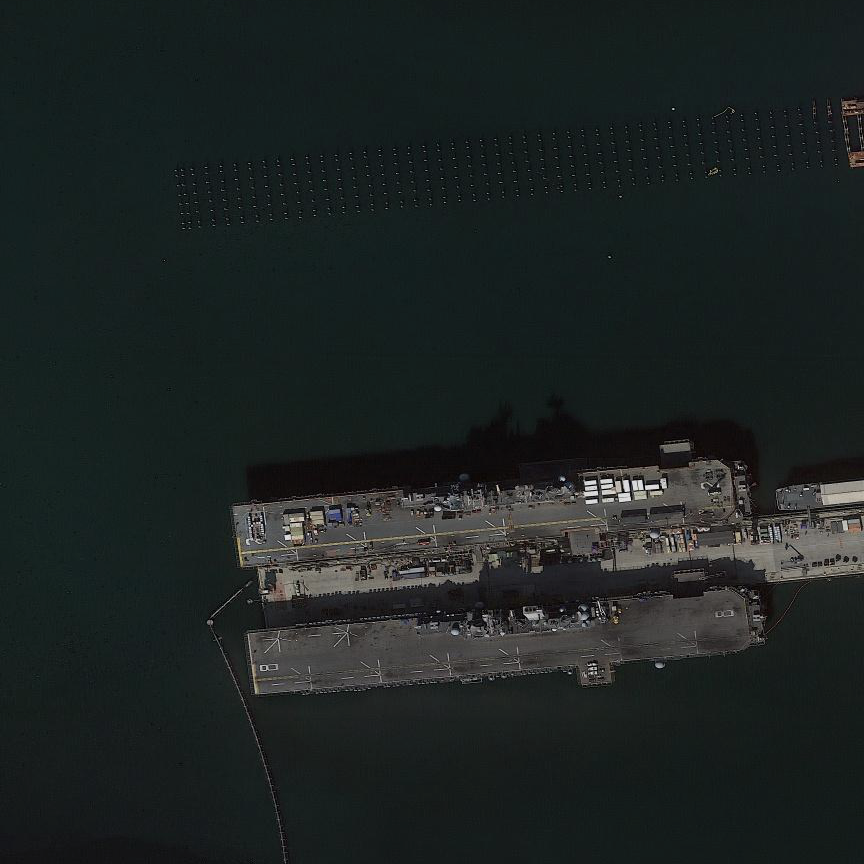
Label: assault